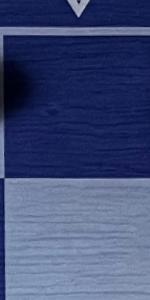
Label: Empty